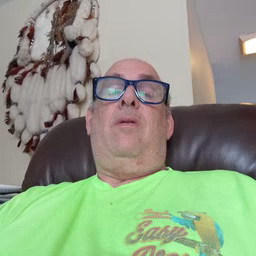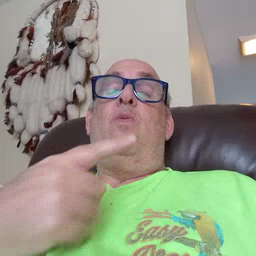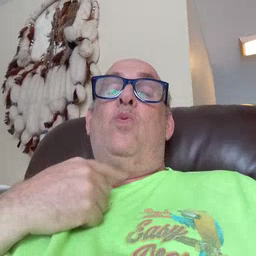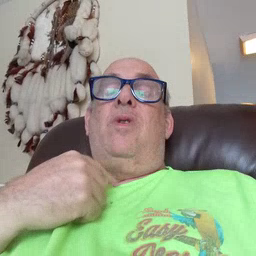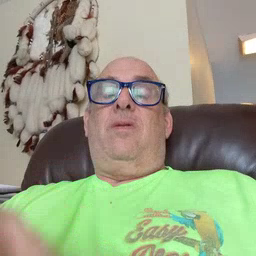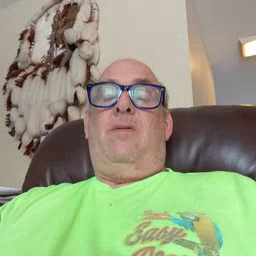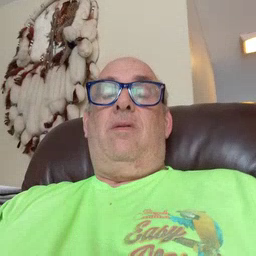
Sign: red